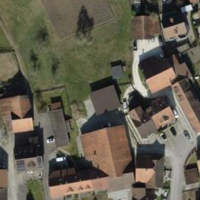
EUNIS habitat code: 54
Species observed at this site:
Euphorbia lathyris